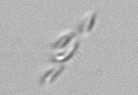
Label: Dinobryon